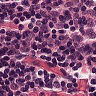
Metastatic tissue present: no